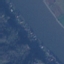
Land use / land cover class: River